Question: I'm building an app and using linkedIn oAuth2.0 for authentication and getting user's profile data but somehow I'm not able to get full profile info of the user. I'm using iOSLinkedInAPI library for authentication.
Here is my code.
'''
- (void)viewDidLoad
{
NSArray *grantedAccess = @[@"r_fullprofile", @"r_network", @"r_emailaddress"];
NSString *clientId = @"client_id";
NSString *clientSecret = @"clientSecret";
NSString *state = @"state";
LIALinkedInApplication *application = [LIALinkedInApplication applicationWithRedirectURL:@"linkedin_login_redirect_url" clientId:clientId clientSecret:clientSecret state:state grantedAccess:grantedAccess];
self.client = [LIALinkedInHttpClient clientForApplication:application];
}
-(IBAction)linkedInButtonClicked:(id)sender
{
NSLog(@"did press login");
[self.client getAuthorizationCode:^(NSString *code) {
[self.client getAccessToken:code success:^(NSDictionary *accessTokenData) {
NSString *accessToken = [accessTokenData objectForKey:@"access_token"];
NSLog(@"%@",accessToken);
[self.client GET:[NSString stringWithFormat:@"https://api.linkedin.com/v1/people/~?oauth2_access_token=%@&format=json", accessToken] parameters:nil success:^(AFHTTPRequestOperation *operation, NSDictionary *result) {
NSLog(@"current user %@", result);
} failure:^(AFHTTPRequestOperation *operation, NSError *error) {
NSLog(@"failed to fetch current user %@", error);
}];
} failure:^(NSError *error) {
NSLog(@"Quering accessToken failed %@", error);
}];
} cancel:^{
NSLog(@"Authorization was cancelled by user");
} failure:^(NSError *error) {
NSLog(@"Authorization failed %@", error);
}];
}
'''
OUTPUT:
I'm even getting this screen.

'''
MyApp[723:60b] current user {
firstName = XYZ;
headline = "something at something";
lastName = XYZ;
siteStandardProfileRequest = {
url = "http://www.linkedin.com/profile/view?id=12345&authType=name&authToken=something";
};
}
'''
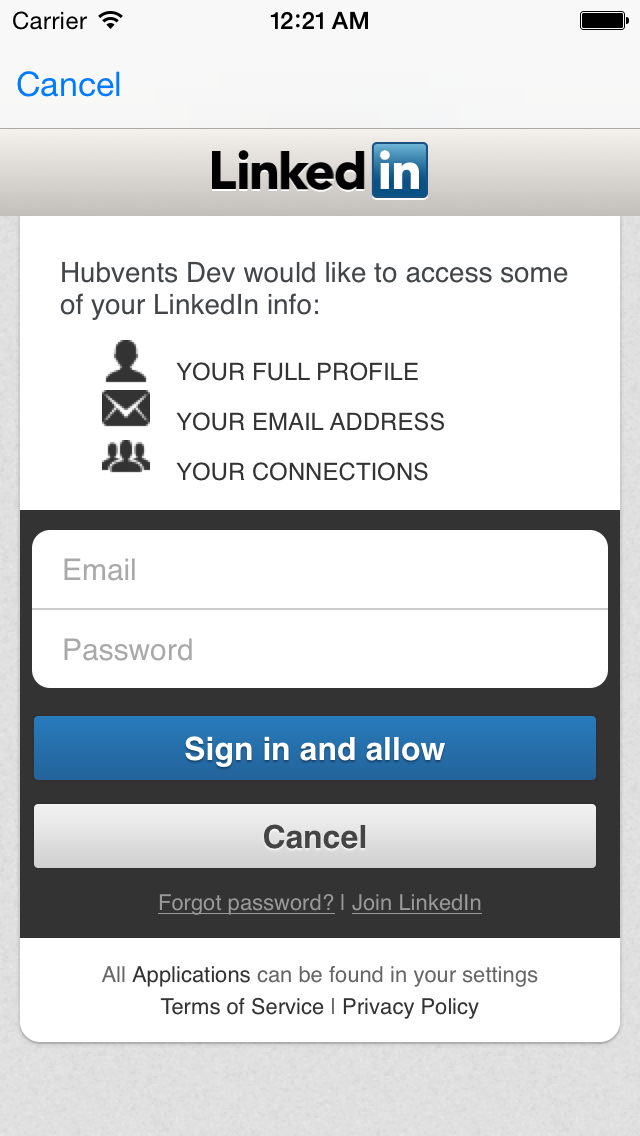
Answer: '''
- (IBAction)didTapBtn:(id)sender {
[self.client getAuthorizationCode:^(NSString *code) {
[self.client getAccessToken:code success:^(NSDictionary *accessTokenData) {
NSString *accessToken = [accessTokenData objectForKey:@"access_token"];
[self requestMeWithToken:accessToken];
} failure:^(NSError *error) {
NSLog(@"Quering accessToken failed %@", error);
}];
} cancel:^{
NSLog(@"Authorization was cancelled by user");
} failure:^(NSError *error) {
NSLog(@"Authorization failed %@", error);
}];
}
- (void)requestMeWithToken:(NSString *)accessToken {
[self.client GET:[NSString stringWithFormat:@"https://api.linkedin.com/v1/people/~:(id,first-name,last-name,maiden-name,email-address)?oauth2_access_token=%@&format=json", accessToken] parameters:nil success:^(AFHTTPRequestOperation *operation, NSDictionary *result) {
NSLog(@"current user %@", result);
} failure:^(AFHTTPRequestOperation *operation, NSError *error) {
NSLog(@"failed to fetch current user %@", error);
}];
}
- (LIALinkedInHttpClient *)client {
LIALinkedInApplication *application = [LIALinkedInApplication applicationWithRedirectURL:@"https://www.example.com"
clientId:@"xxxxxxxxx"
clientSecret:@"xxxxxxxxx"
state:@"xxxxxx"
grantedAccess:@[@"r_fullprofile",@"r_emailaddress",@"r_network",@"r_contactinfo"]];
return [LIALinkedInHttpClient clientForApplication:application presentingViewController:nil];
}
'''